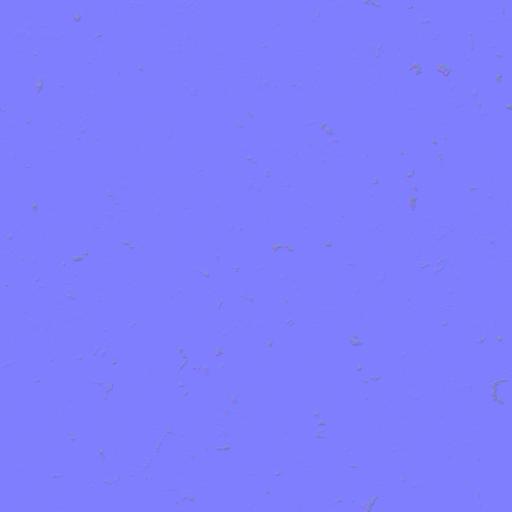
bumpy metal scratches silver steel